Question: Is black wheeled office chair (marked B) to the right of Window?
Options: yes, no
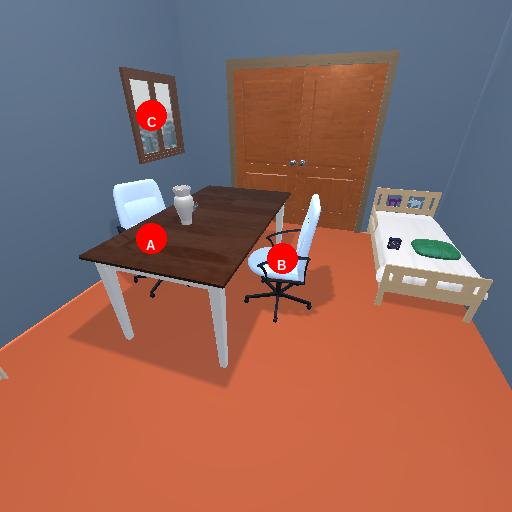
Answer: yes